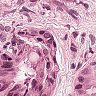
Metastatic tissue present: yes